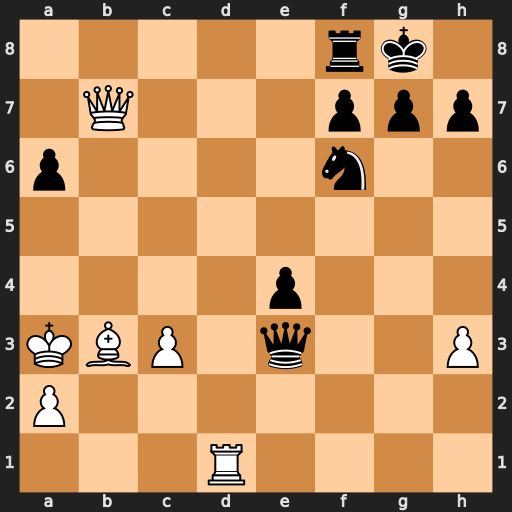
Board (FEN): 5rk1/1Q3ppp/p4n2/8/4p3/KBP1q2P/P7/3R4
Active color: w
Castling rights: -
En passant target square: -
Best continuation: Qxf7+ Rxf7 Rd8+ Ne8 Rxe8#